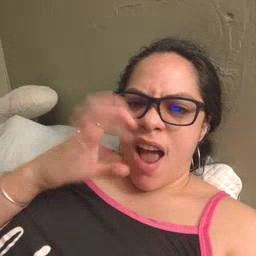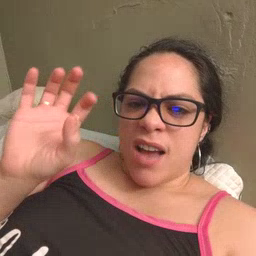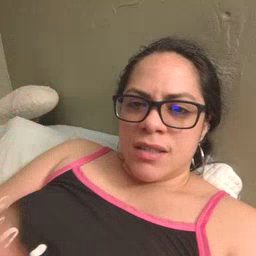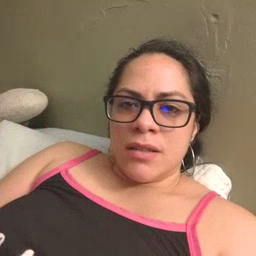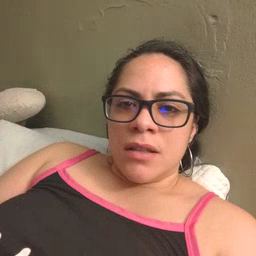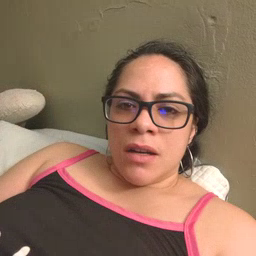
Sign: hot